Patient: sex M, age 78
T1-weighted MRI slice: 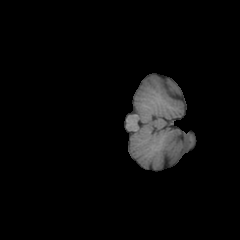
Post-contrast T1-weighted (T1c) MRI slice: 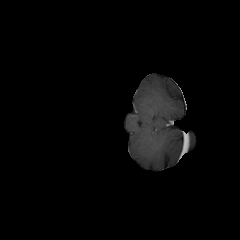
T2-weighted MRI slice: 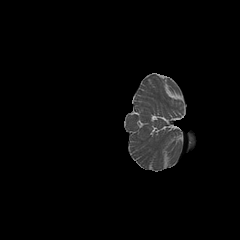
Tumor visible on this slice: no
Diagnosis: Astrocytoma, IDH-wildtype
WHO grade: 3